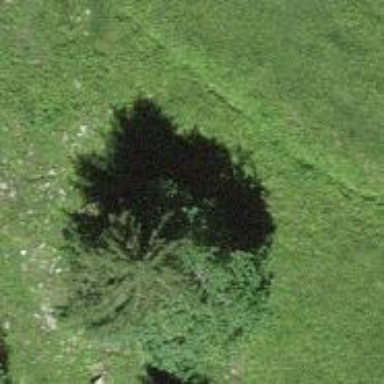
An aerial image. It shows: Needle-leaved tree in natural setting.